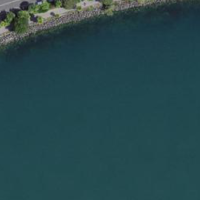
EUNIS habitat code: 14
Species observed at this site:
Cymbalaria muralis